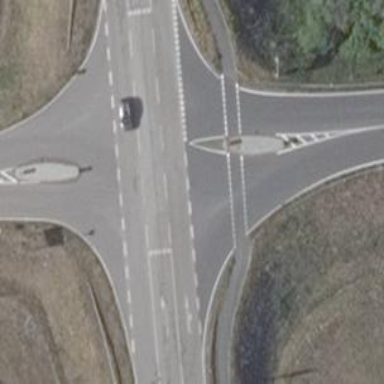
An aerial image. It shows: Motorroad with trunk link.